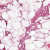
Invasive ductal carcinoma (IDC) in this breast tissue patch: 0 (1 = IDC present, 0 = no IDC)